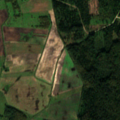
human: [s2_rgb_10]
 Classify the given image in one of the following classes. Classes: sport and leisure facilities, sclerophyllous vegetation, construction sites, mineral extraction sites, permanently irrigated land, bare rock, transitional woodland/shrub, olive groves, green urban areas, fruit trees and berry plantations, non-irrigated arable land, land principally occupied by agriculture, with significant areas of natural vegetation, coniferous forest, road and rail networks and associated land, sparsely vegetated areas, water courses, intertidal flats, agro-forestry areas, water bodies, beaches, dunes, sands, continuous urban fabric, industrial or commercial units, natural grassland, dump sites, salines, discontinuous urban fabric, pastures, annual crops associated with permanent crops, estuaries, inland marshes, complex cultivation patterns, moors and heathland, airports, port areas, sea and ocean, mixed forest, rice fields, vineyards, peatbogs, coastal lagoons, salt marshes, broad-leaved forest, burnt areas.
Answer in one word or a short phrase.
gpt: non-irrigated arable land, coniferous forest, mixed forest, transitional woodland/shrub